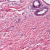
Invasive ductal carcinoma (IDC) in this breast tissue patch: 1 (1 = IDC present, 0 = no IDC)